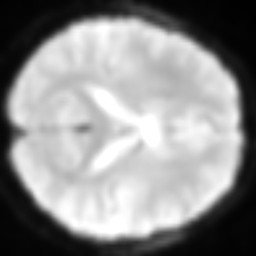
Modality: T1w
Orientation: axial
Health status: healthy
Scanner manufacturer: siemens
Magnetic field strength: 3 T
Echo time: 0.00298 s